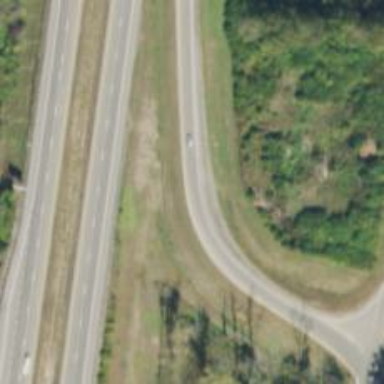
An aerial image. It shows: Trunk link highway.